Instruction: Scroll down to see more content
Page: traveler
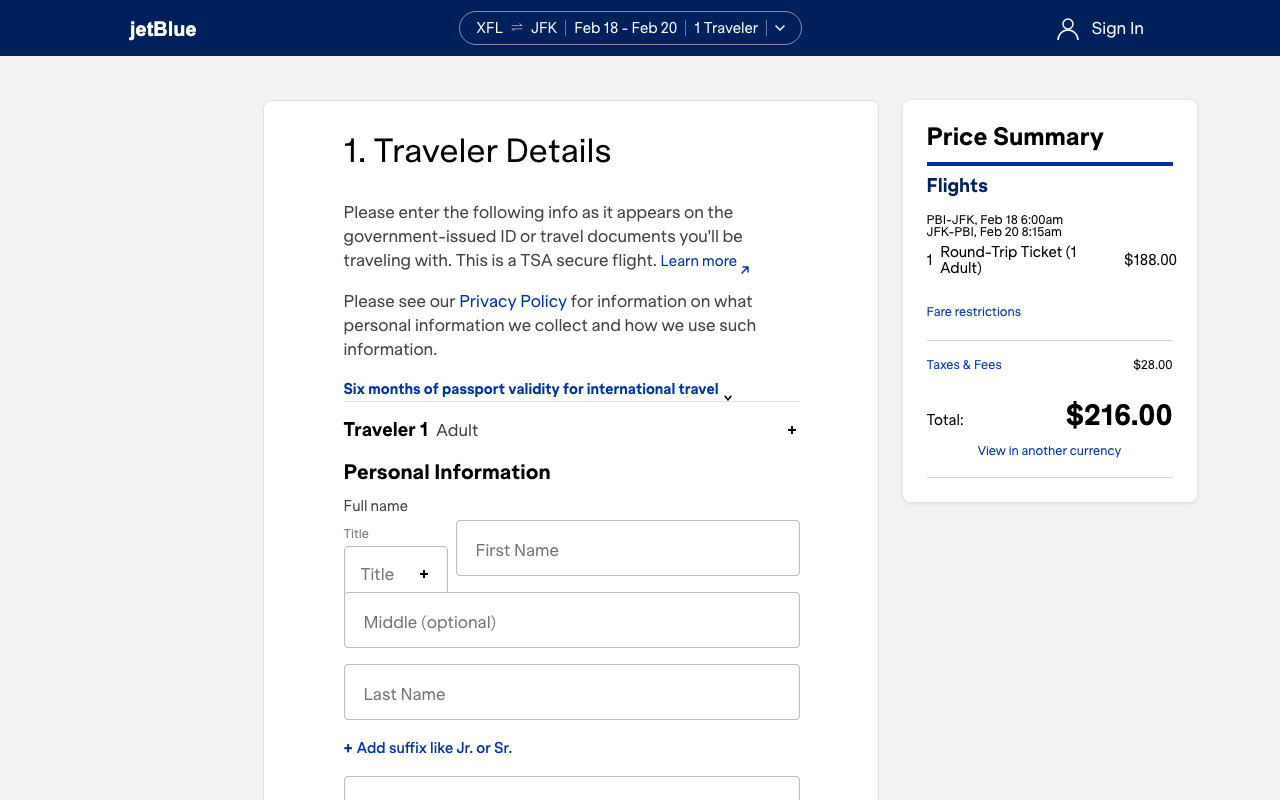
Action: scroll